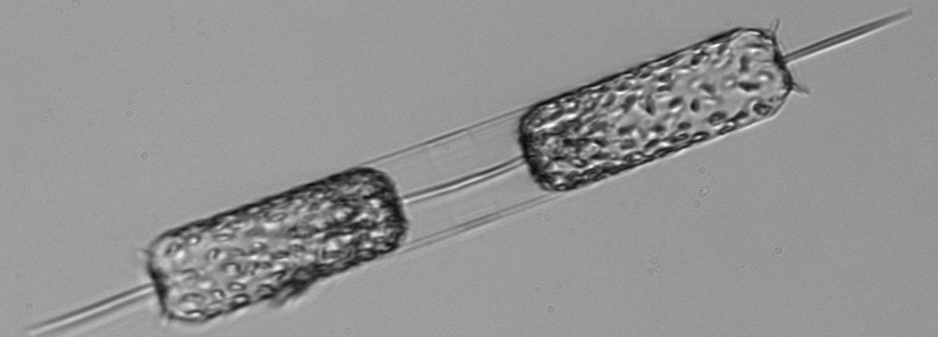
Label: Ditylum_brightwellii